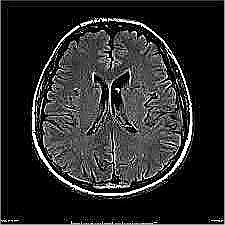
Label: notumor